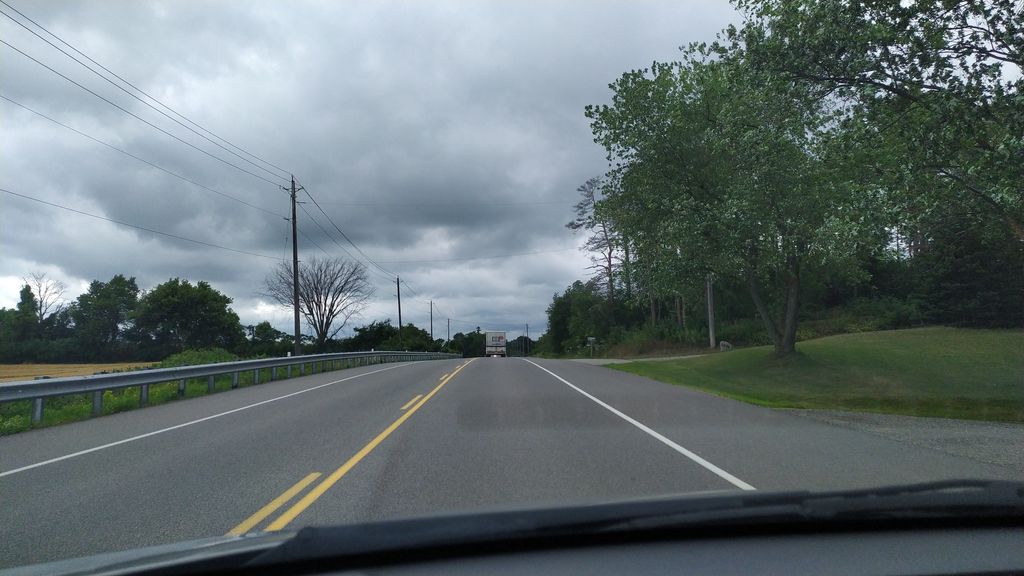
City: kitchener-waterloo